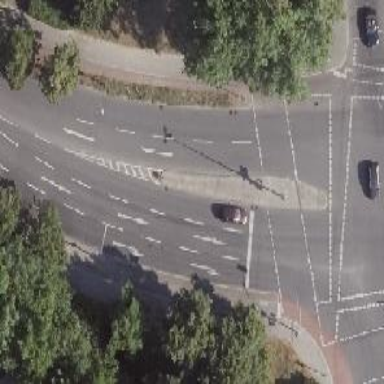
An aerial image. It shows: Road with traffic signals.